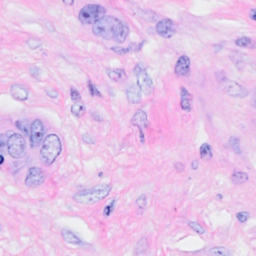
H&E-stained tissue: Breast